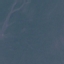
Land use / land cover class: SeaLake